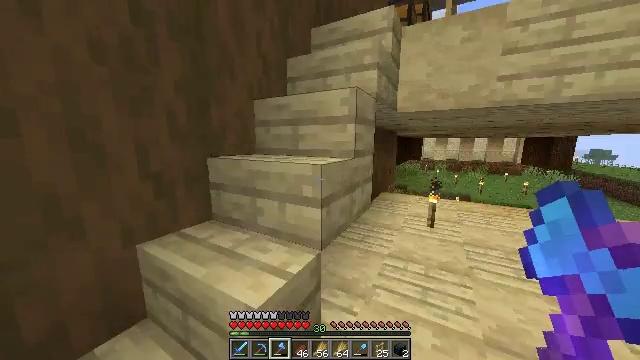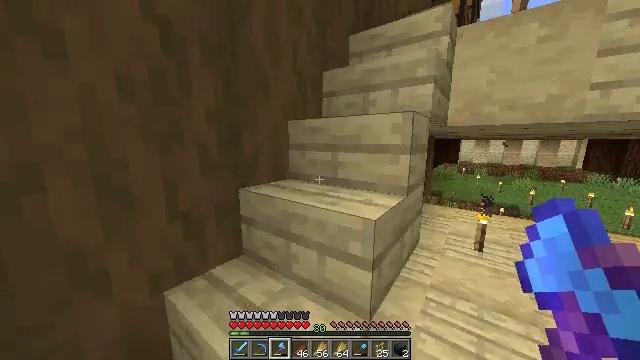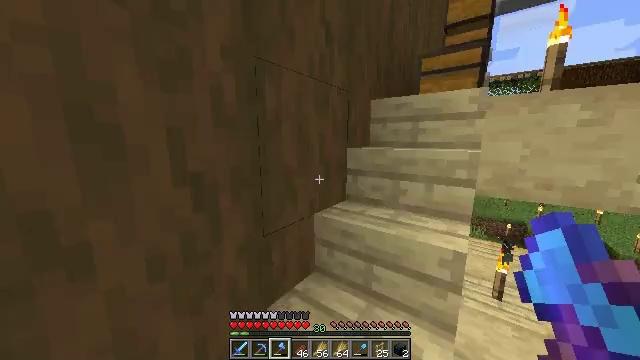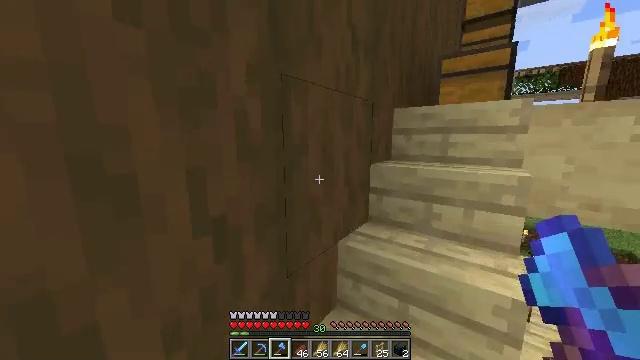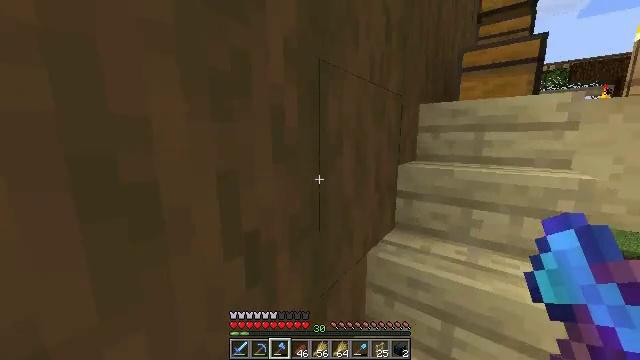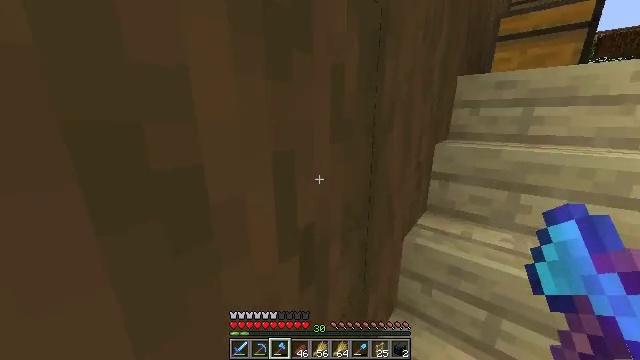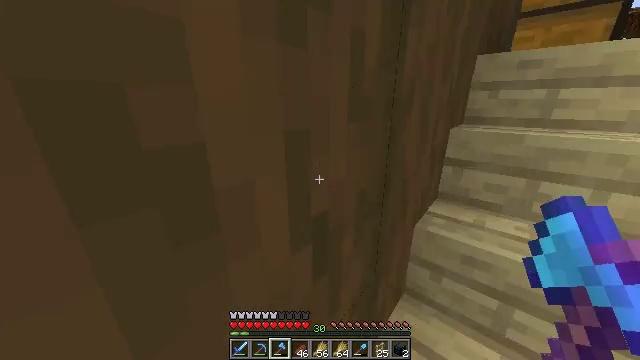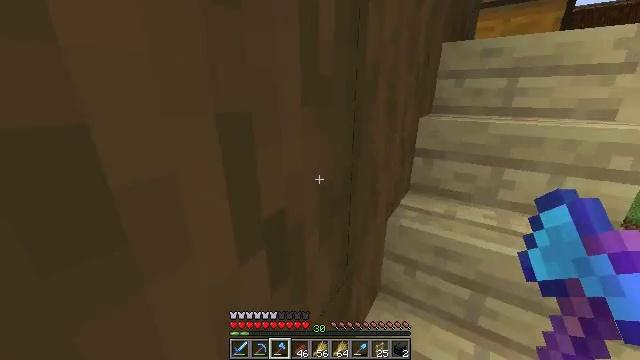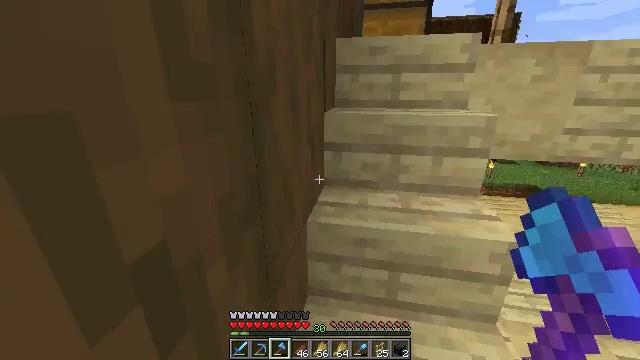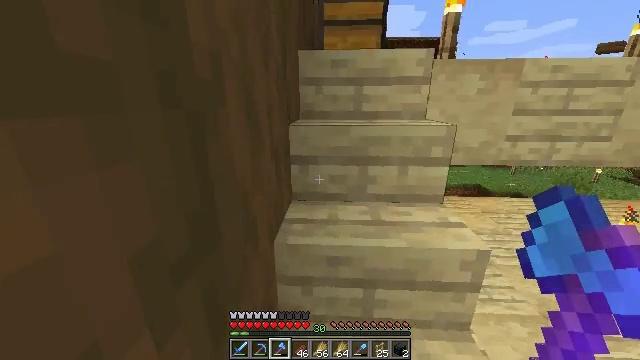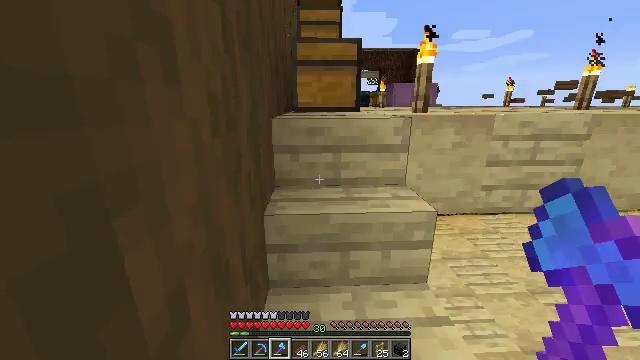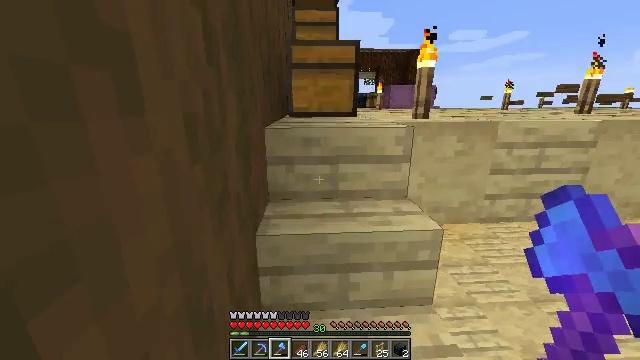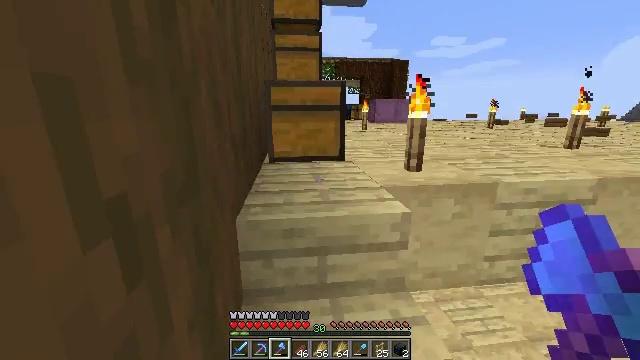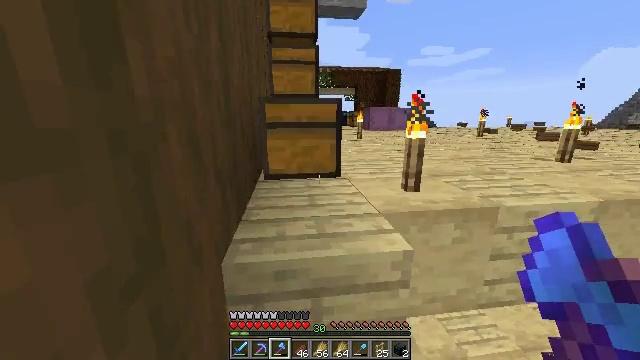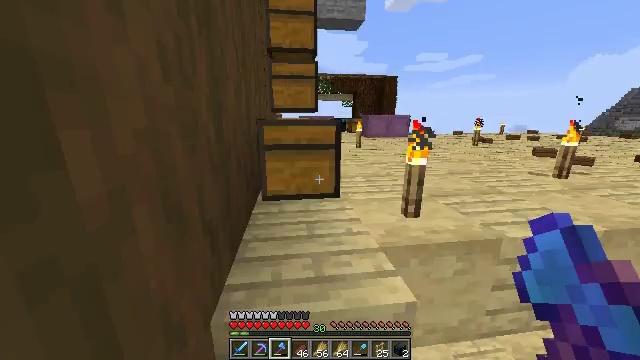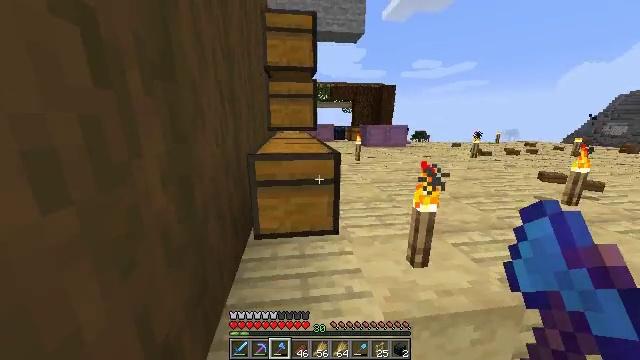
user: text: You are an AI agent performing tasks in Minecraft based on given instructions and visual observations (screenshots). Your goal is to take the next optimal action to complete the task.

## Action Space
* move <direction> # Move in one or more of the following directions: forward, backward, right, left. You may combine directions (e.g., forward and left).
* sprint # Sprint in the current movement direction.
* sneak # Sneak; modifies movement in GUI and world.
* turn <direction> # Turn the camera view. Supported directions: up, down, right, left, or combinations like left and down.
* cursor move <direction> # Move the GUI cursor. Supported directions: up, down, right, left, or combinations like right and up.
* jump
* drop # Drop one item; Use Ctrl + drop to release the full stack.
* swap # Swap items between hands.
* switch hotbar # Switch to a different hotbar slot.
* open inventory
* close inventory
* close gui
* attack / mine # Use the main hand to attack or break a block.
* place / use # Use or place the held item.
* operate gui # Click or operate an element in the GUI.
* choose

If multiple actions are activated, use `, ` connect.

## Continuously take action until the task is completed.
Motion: motion action
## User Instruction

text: Gather stripped spruce log from the tree.
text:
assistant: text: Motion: move forward and move left, sprint, turn left
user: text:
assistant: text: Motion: move forward and move left, sprint
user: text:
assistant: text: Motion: move forward and move left, sprint
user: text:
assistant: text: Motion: move forward and move left, sprint
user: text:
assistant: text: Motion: move forward and move left, sprint, turn left and down
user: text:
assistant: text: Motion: move forward and move left, sprint, turn left and down
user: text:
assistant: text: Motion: move forward and move left, sprint, turn right
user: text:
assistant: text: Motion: move forward and move left, sprint, turn right
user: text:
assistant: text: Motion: move forward, sprint, turn right and up
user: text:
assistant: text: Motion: move forward, sprint, turn right and up
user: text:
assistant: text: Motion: move forward, sprint
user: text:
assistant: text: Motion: move forward, sprint, turn right and up
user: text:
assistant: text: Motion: move forward, sprint
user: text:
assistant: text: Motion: move forward, sprint
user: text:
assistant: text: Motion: move forward, sprint
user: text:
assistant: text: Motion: move forward, sprint, turn right and down
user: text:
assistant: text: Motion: move forward, sprint, turn right and down
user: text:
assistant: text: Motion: move forward, sprint, turn right
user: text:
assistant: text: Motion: move forward, sprint, turn right
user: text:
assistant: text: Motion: move forward, sprint, turn right
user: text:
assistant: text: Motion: move forward, sprint, turn right
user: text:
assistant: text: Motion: move forward, sprint, turn right and up
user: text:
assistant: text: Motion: move forward, sprint, turn right
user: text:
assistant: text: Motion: move forward, sprint, turn right and up
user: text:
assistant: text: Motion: move forward, sprint, turn right
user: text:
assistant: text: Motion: move forward, sprint
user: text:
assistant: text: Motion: move forward, sprint
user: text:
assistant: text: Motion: move forward, sprint
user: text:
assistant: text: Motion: move forward, sprint
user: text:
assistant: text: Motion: move forward, sprint, turn down